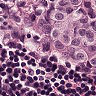
Metastatic tissue present: yes